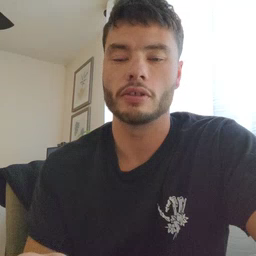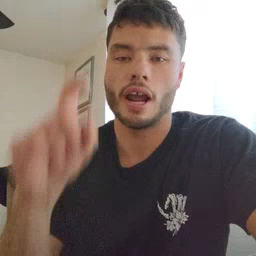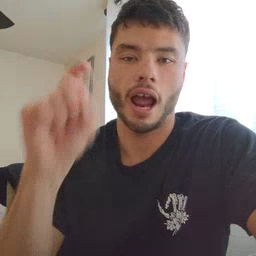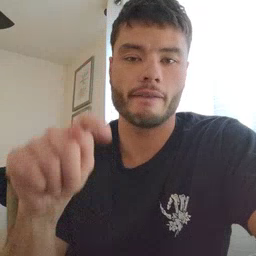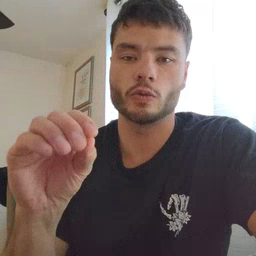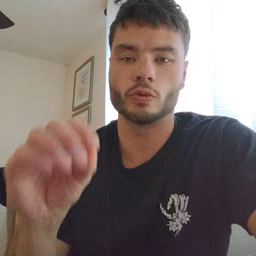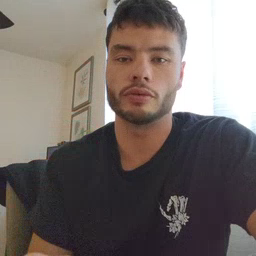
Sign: haveto